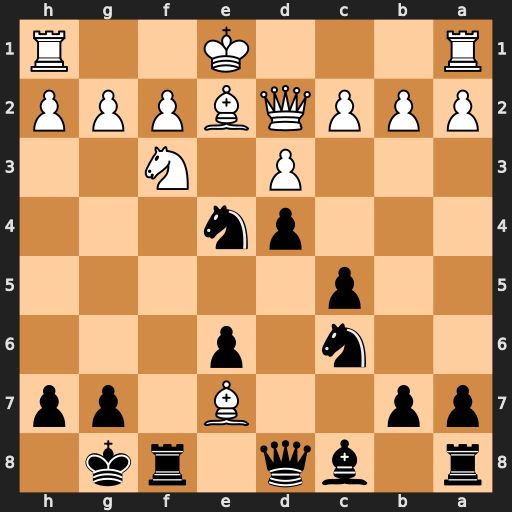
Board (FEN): r1bq1rk1/pp2B1pp/2n1p3/2p5/3pn3/3P1N2/PPPQBPPP/R3K2R
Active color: b
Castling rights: KQ
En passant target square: -
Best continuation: Nxd2 Bxd8 Nxf3+